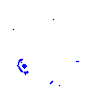
Particle: kaon